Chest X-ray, AP view. Patient: 38 years old, sex M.
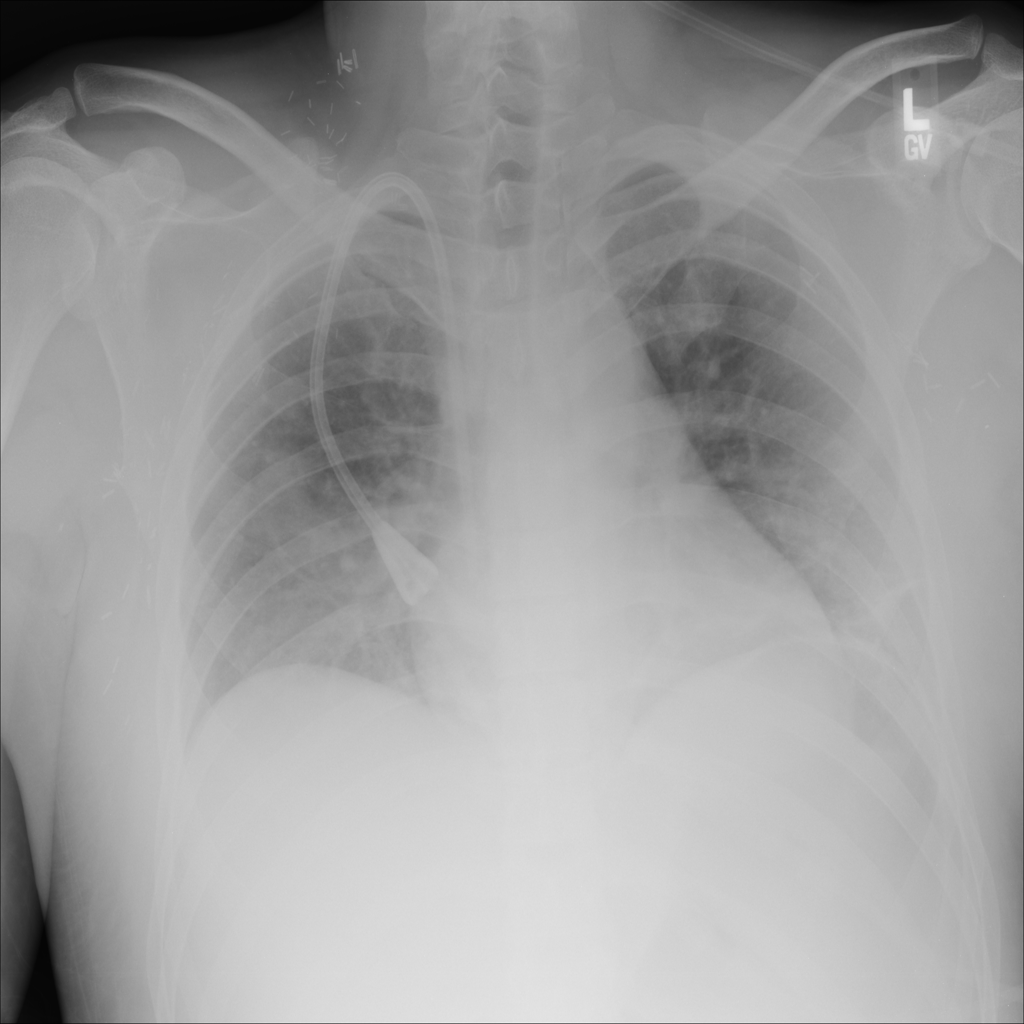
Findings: No Finding